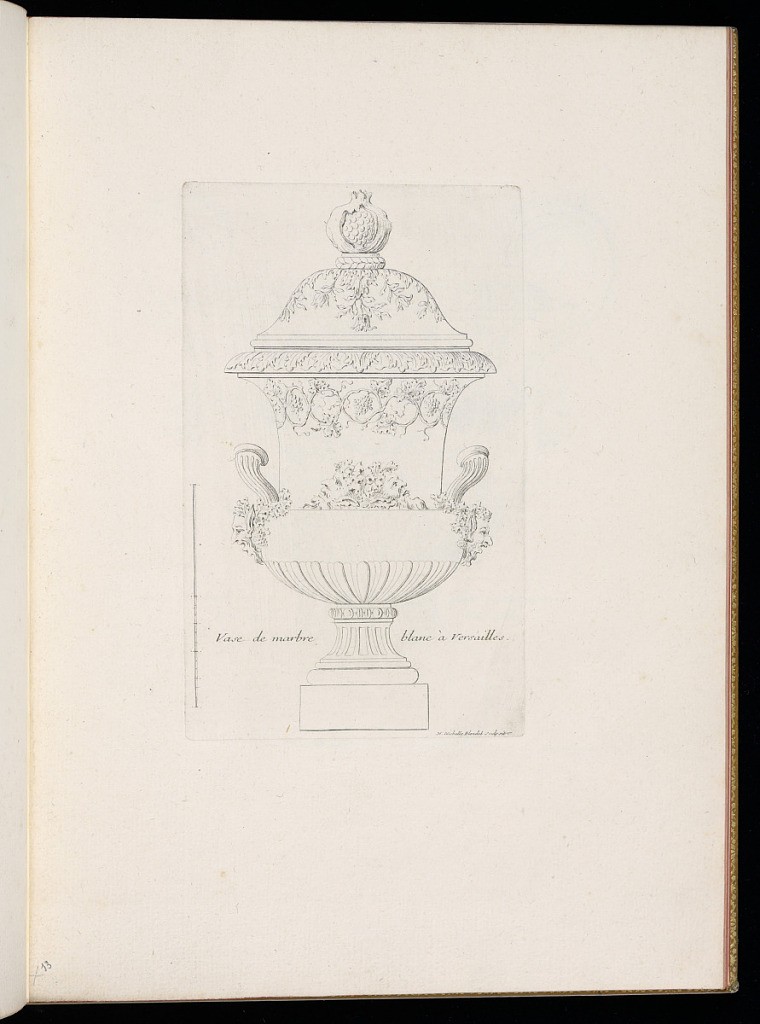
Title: Vase de marbre blanc à Versailles
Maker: Marie Michelle Blondel, French, active mid 18th century
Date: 1744–56
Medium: Etching on laid paper
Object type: Print
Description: Design for a lidded white marble vase decorated with leaves, ivy, grapes, vines and satyr head mascarons in the middle and on the sides below the handles. The lid is decorated with acanthus leaf and flower ornament and a pomegranate finial. The description is lettered on either side of the foot, with a scale along the left plate mark. The plate is signed.